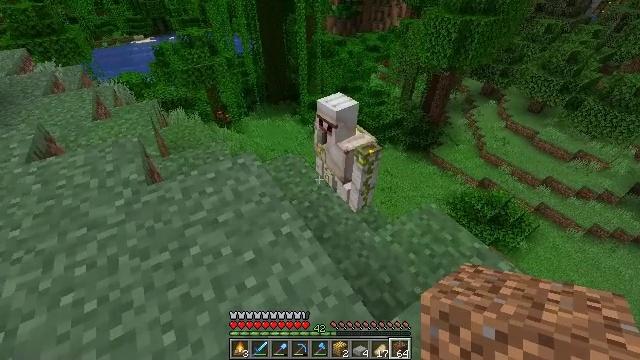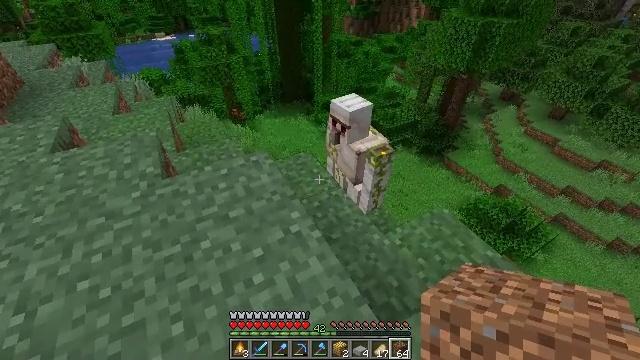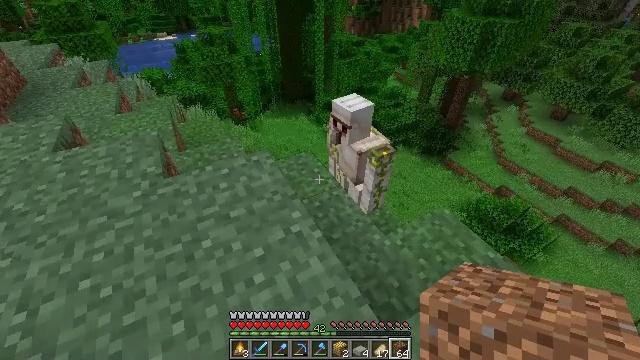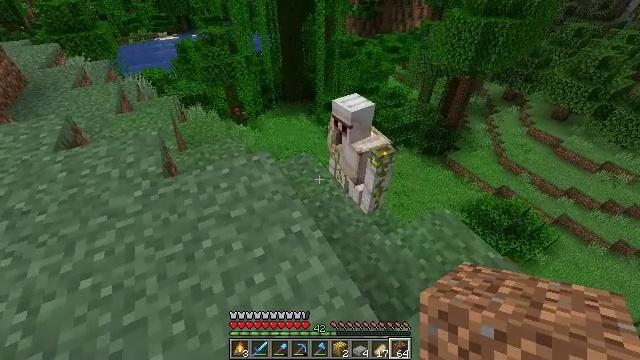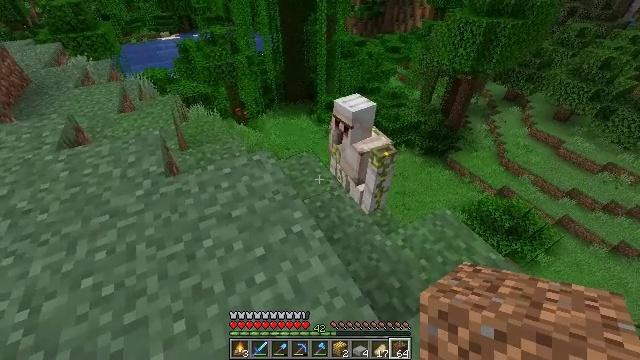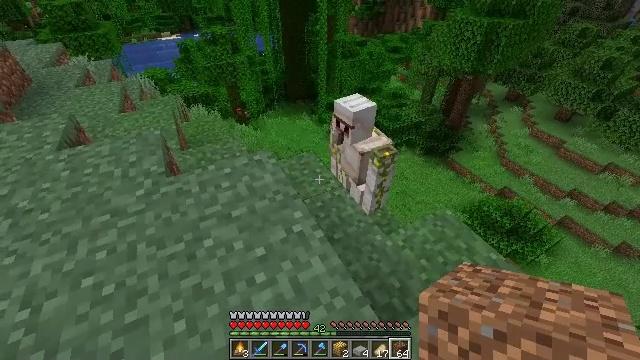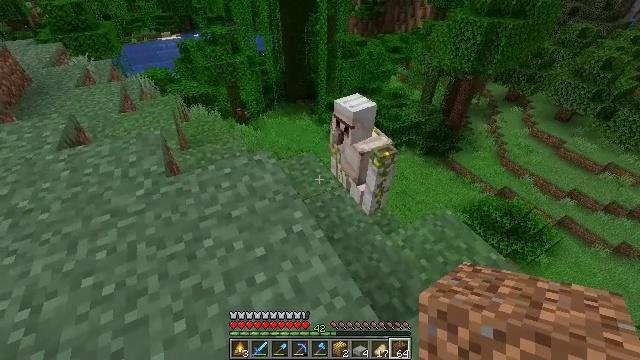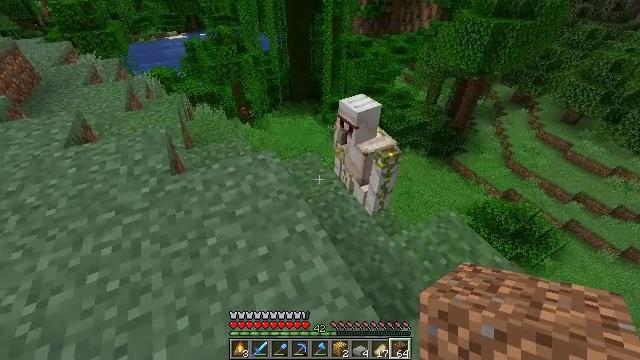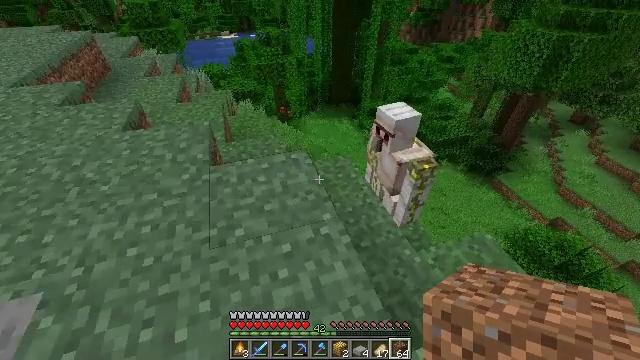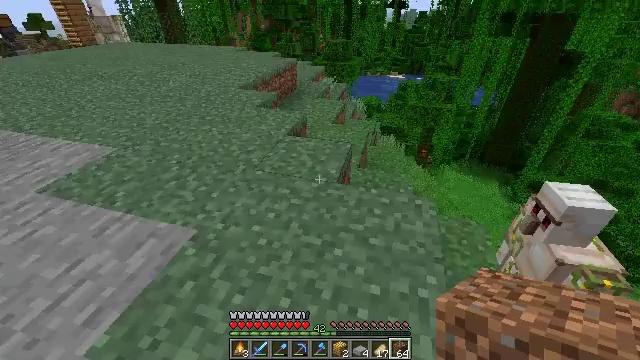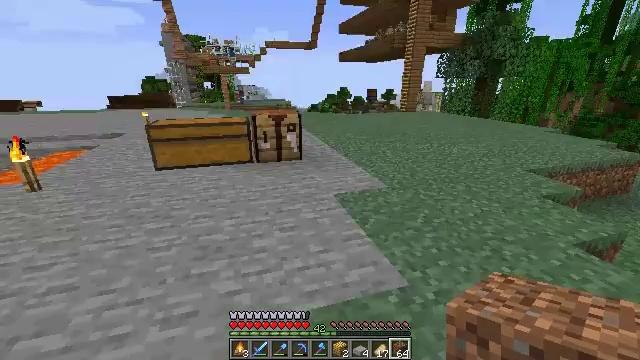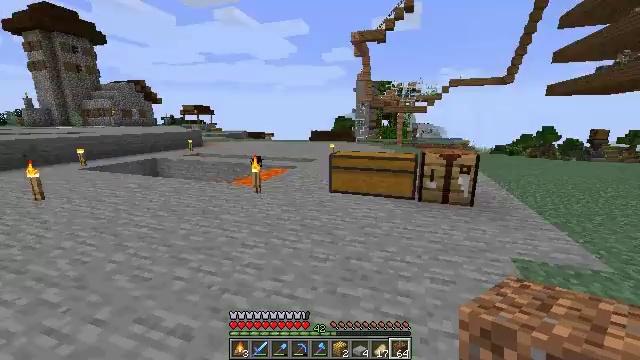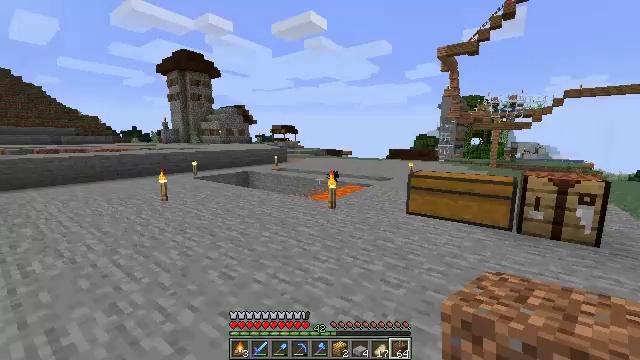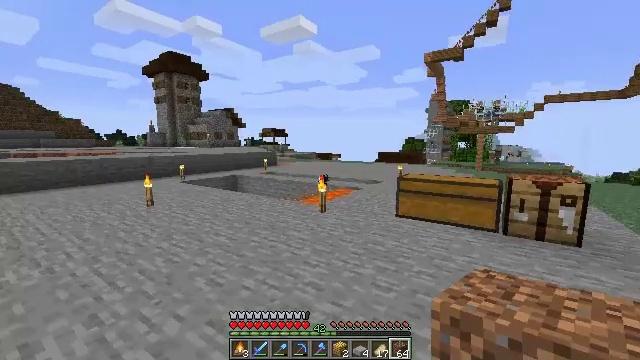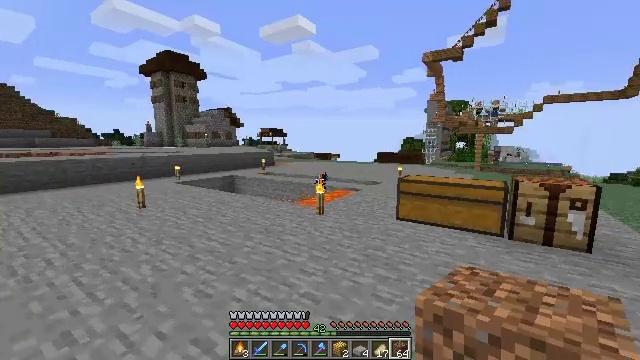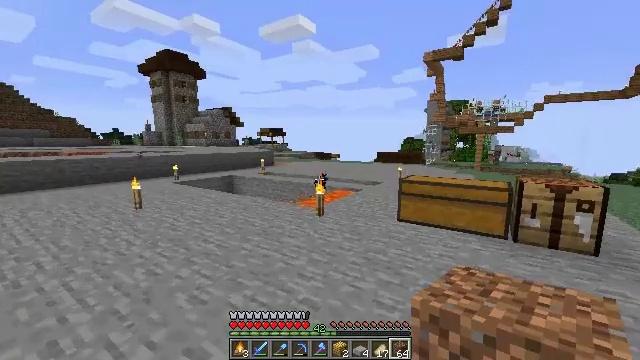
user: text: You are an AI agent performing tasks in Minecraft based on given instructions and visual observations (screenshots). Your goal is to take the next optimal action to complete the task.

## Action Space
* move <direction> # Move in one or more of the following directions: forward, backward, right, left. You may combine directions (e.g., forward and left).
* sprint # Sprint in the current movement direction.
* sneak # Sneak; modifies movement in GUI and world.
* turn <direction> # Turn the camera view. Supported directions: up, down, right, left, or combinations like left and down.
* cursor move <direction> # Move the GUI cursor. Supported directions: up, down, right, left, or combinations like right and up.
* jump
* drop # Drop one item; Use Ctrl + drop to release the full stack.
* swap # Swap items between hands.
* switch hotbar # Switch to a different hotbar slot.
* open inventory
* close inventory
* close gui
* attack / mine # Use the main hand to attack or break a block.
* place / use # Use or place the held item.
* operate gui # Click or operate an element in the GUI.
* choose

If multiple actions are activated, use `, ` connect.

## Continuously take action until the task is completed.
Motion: motion action
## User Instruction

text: Remove some dried kelp from the inventory.
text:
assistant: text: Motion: turn left
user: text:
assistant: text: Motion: no_op
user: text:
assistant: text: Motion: no_op
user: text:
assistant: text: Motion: no_op
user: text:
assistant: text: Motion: no_op
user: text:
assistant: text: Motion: no_op
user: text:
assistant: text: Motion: turn left
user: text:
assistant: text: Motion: turn left
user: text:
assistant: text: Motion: turn left and up
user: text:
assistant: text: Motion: turn left and up
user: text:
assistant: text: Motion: turn left and up
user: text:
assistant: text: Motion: turn left and up
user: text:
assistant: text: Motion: move forward, turn right
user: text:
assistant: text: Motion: move forward
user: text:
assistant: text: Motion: move forward
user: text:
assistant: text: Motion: move forward
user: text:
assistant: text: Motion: move forward
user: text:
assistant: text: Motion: move forward
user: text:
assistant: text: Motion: move forward, sprint, turn up
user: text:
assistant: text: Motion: move forward, sprint, turn left and up
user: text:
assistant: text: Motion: move forward, sprint, turn left
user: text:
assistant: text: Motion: move forward, sprint, turn down
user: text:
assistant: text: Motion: move forward, turn down
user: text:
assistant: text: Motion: move forward, turn right and down
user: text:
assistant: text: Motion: move forward, turn right and down
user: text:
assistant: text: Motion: move forward, sprint, turn right and down
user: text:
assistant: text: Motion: move forward, sprint, turn right and down
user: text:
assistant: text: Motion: move forward, sprint, turn right and down
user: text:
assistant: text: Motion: move forward, turn right and down
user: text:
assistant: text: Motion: move forward, turn left and down